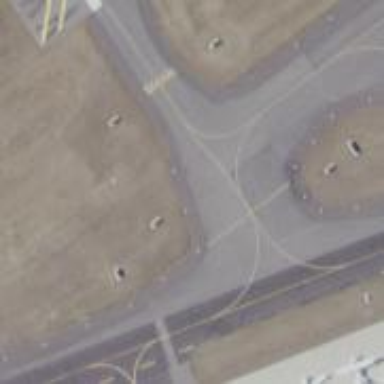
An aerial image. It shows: View of taxiway at the airport.